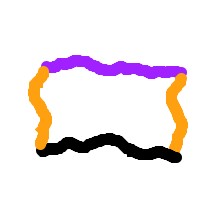
Shape: rectangle